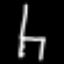
Label: chair